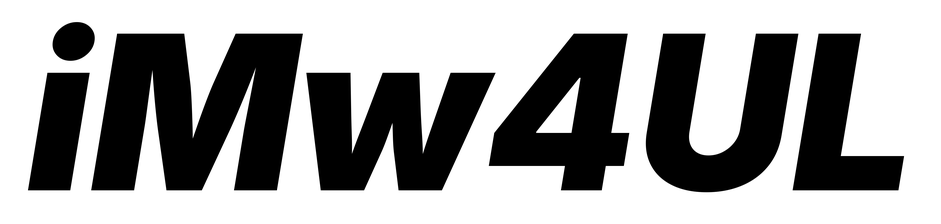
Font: Inter-Italic_Black_Italic